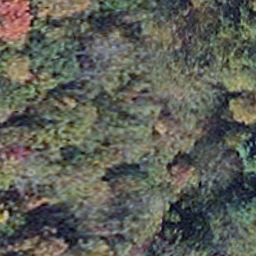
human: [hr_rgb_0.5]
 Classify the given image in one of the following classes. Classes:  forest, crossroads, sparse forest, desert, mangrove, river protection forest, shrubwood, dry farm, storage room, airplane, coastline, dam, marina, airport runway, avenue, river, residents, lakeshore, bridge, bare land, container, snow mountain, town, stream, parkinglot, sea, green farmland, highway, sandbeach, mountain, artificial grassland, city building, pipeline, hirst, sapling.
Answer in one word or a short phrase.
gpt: mangrove